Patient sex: F
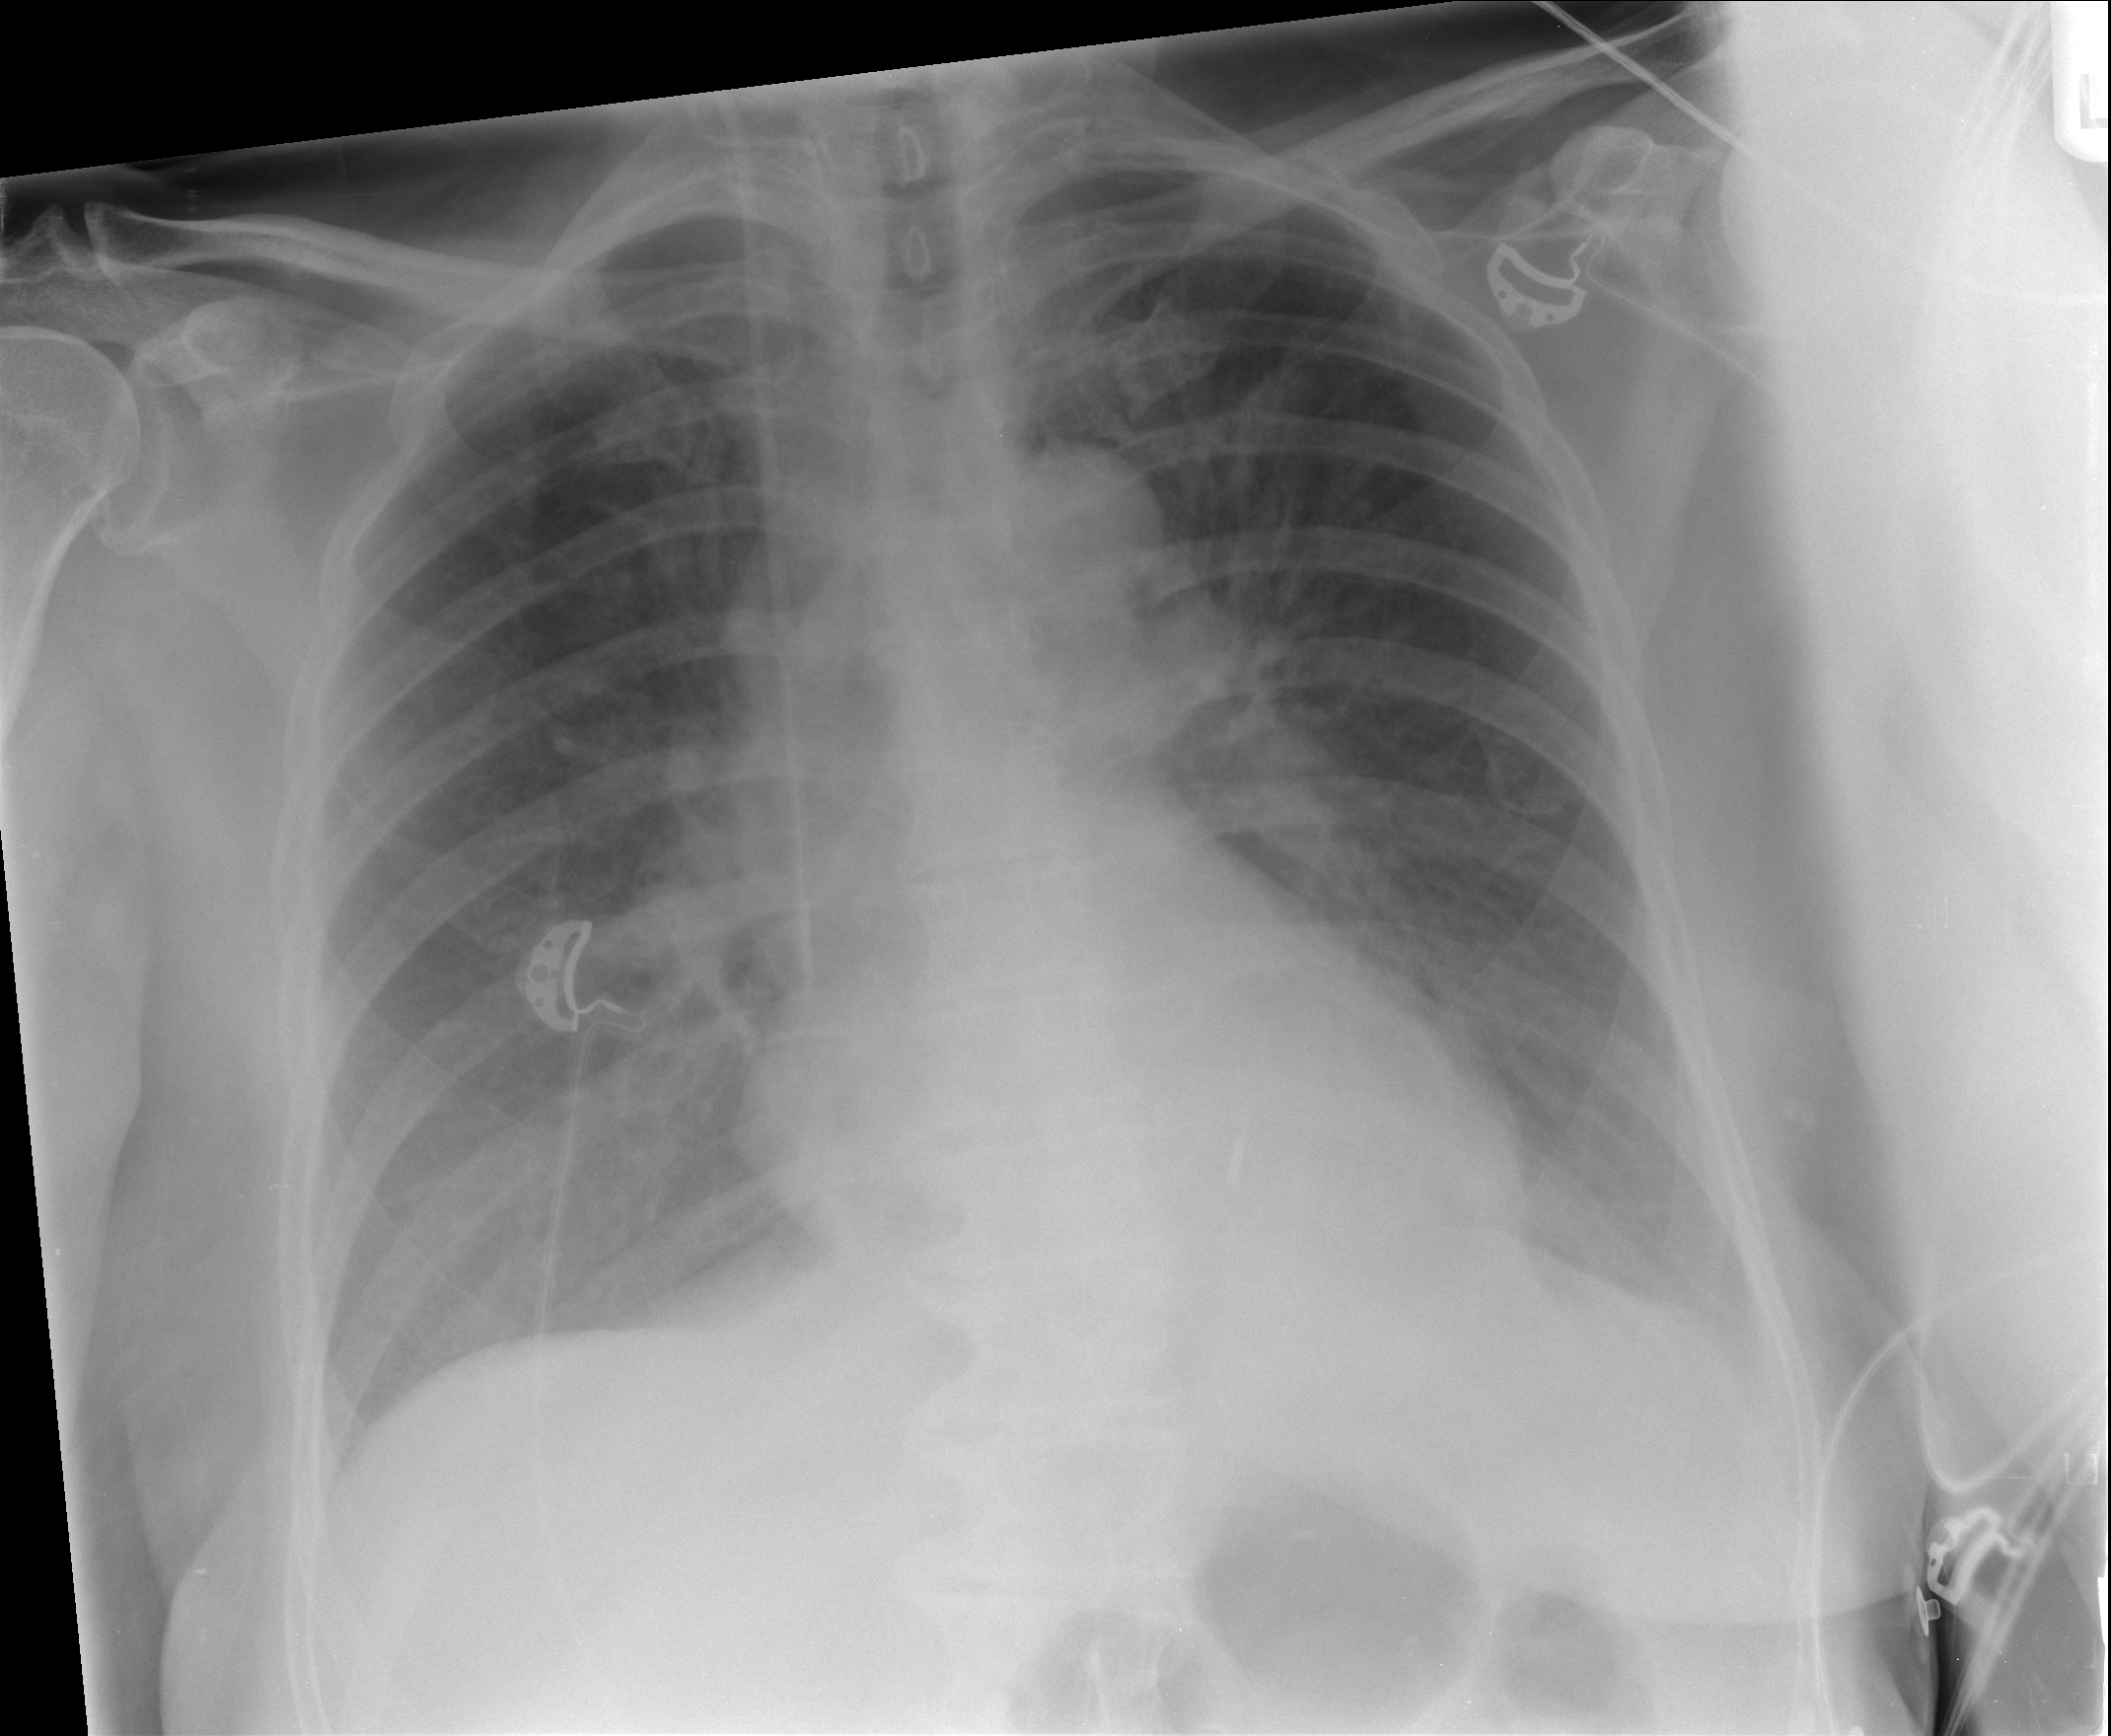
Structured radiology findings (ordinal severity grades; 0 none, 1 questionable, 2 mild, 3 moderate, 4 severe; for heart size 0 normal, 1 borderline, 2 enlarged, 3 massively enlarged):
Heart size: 0
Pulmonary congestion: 2
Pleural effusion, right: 0
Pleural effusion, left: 2
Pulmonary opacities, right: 0
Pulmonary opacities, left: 0
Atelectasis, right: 0
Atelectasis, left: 0